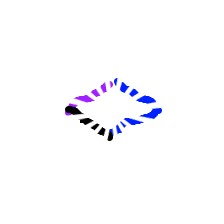
Shape: rhombus